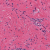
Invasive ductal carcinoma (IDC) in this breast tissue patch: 0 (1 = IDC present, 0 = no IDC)